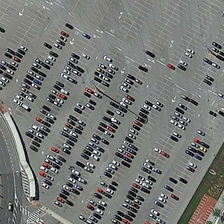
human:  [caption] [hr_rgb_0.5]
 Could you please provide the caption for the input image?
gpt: many cars are parked in a large parking lot with many empty parking spaces .

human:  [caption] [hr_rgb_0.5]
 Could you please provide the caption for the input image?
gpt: many cars are parked in a large parking lot with many empty parking spaces .

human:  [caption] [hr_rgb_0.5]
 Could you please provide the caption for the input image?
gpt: many cars are parked in a large parking lot with many empty parking spaces .

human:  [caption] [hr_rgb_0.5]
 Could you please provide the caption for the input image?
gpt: many cars are parked in a large parking lot with many empty parking spaces .

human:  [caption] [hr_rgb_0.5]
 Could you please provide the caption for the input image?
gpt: many cars are parked in a large parking lot with many empty parking spaces .